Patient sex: F
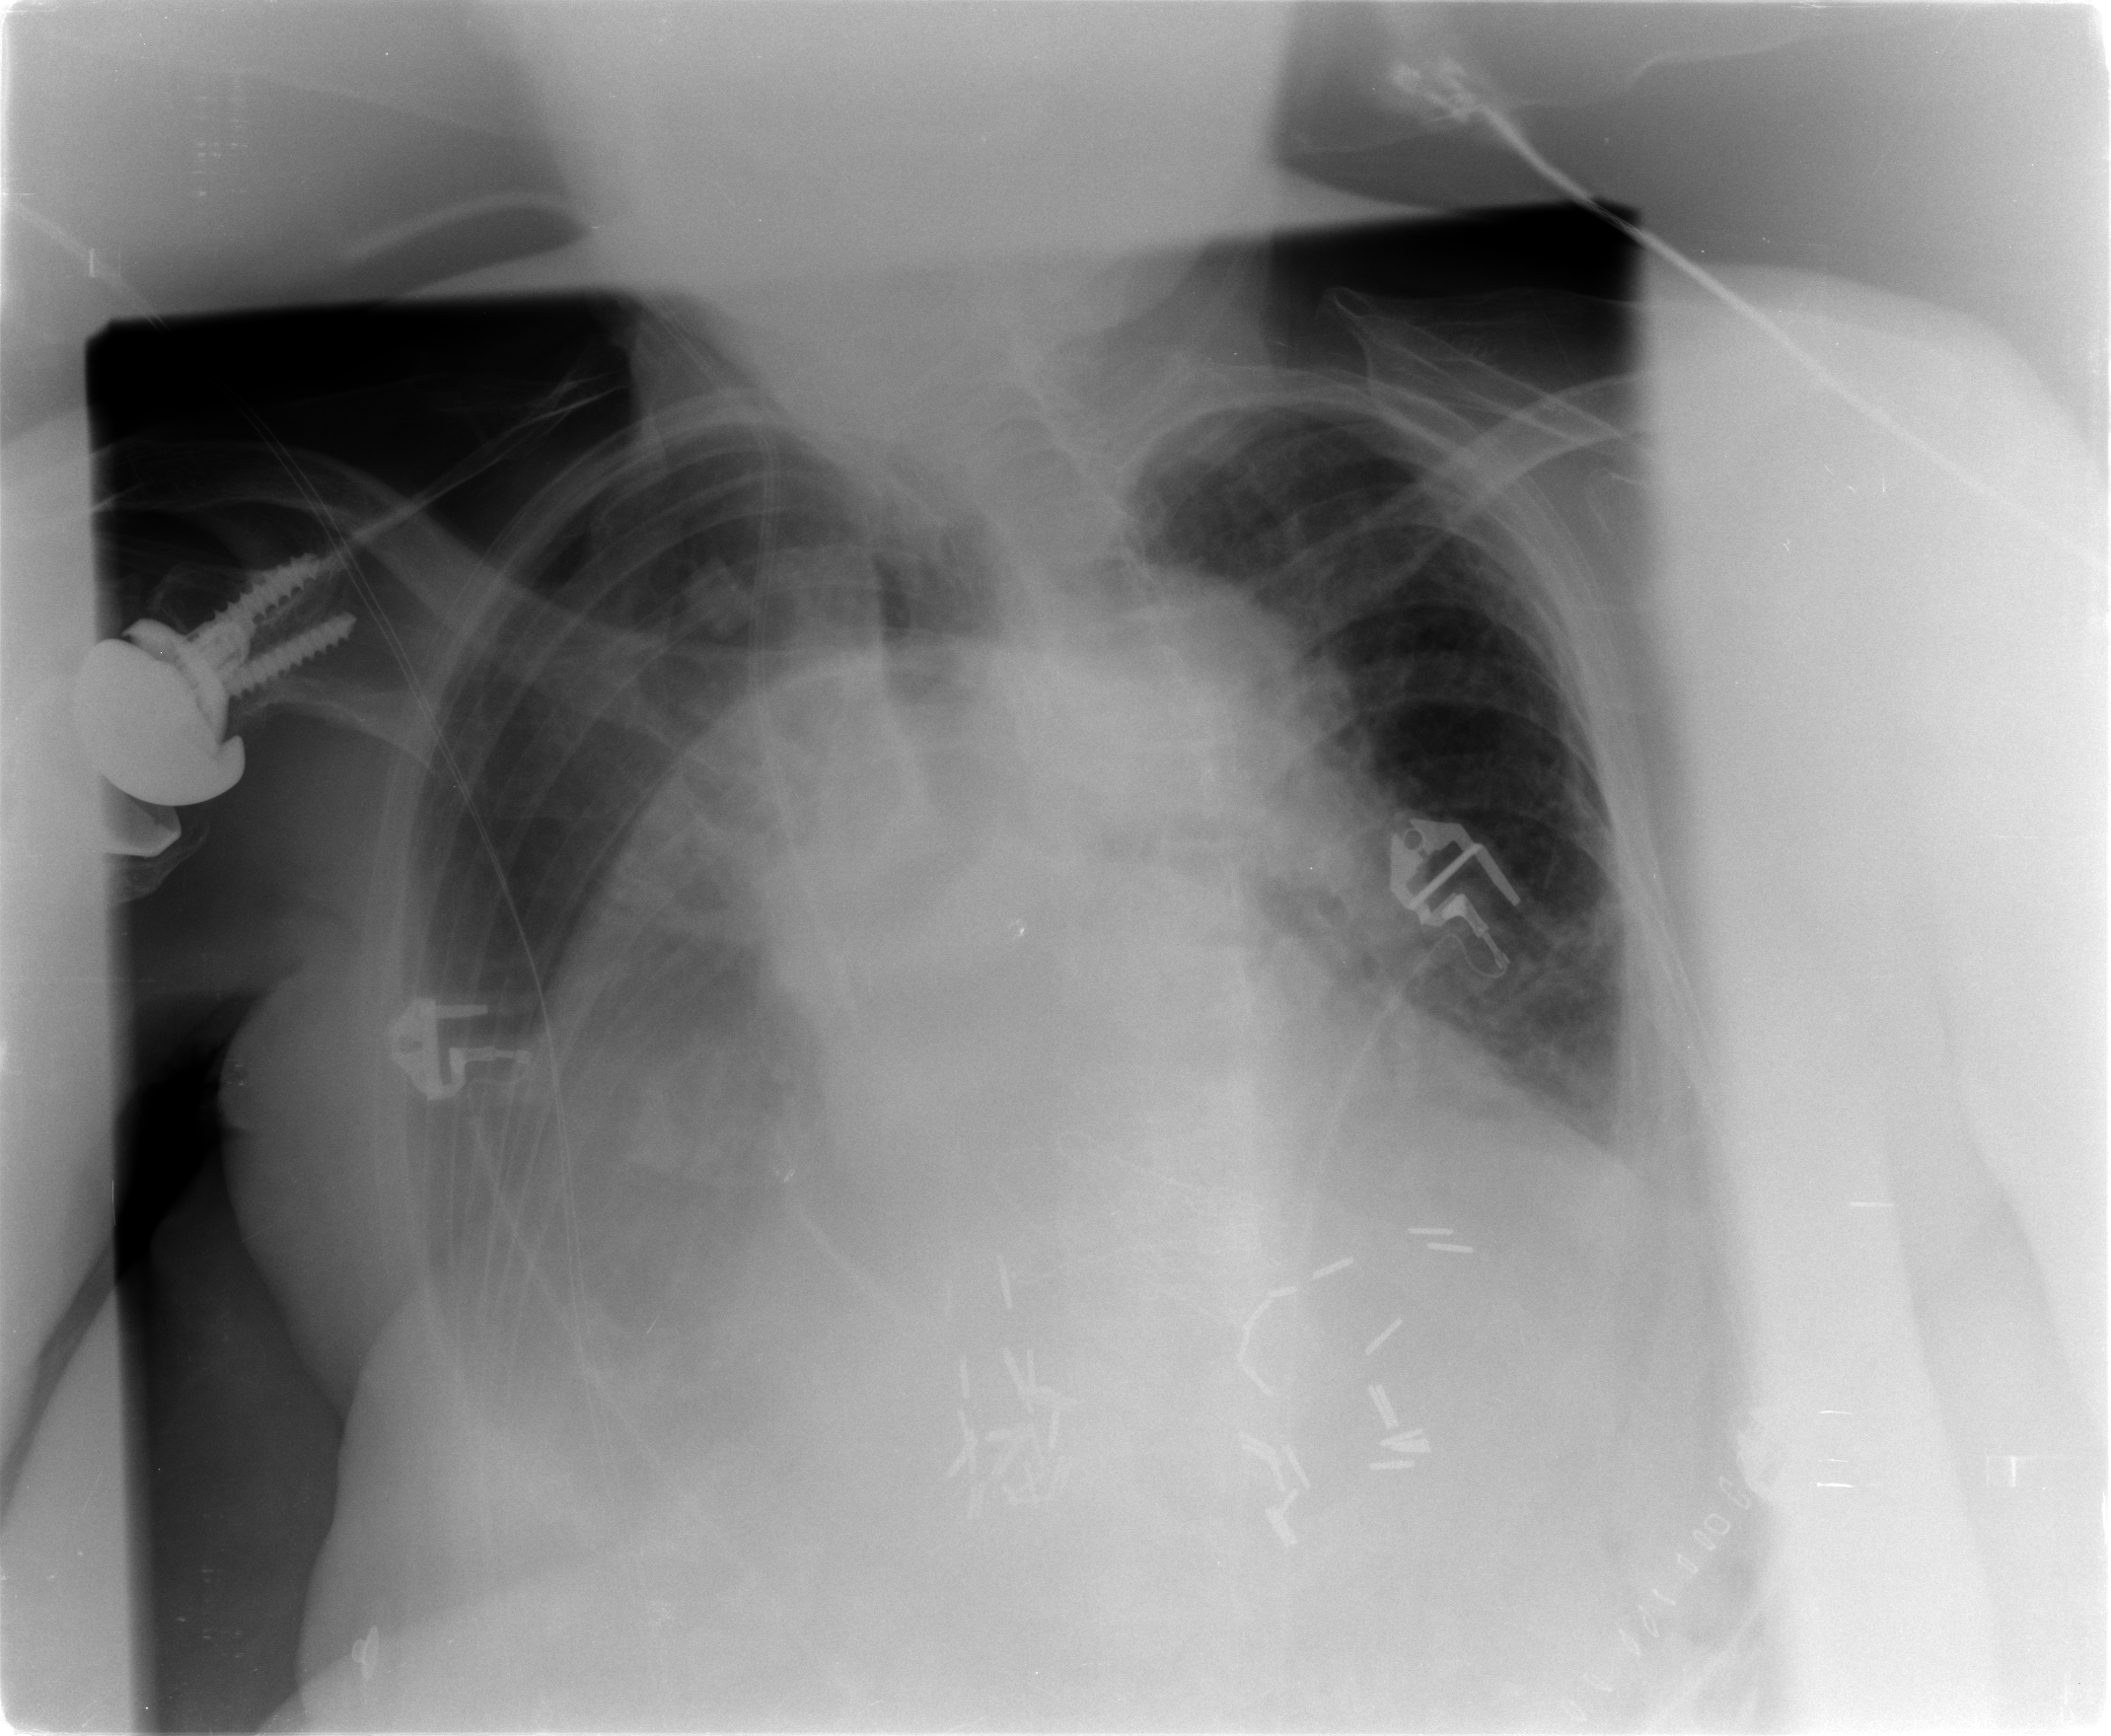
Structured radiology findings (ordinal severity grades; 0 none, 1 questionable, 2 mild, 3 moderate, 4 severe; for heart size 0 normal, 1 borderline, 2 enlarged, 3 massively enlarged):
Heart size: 2
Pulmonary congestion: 2
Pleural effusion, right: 2
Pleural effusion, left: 2
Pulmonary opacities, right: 0
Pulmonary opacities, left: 0
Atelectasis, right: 2
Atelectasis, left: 2